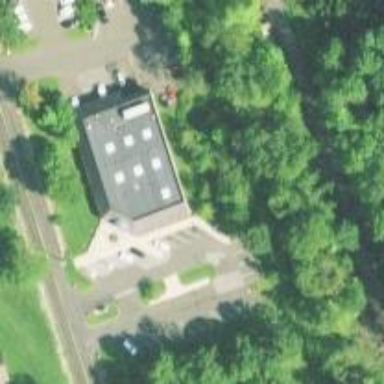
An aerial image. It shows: Post office.